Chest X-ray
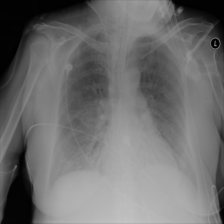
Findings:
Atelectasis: negative
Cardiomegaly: negative
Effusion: negative
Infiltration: positive
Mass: negative
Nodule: negative
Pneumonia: negative
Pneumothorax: negative
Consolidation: negative
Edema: negative
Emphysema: negative
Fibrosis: negative
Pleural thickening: negative
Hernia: negative